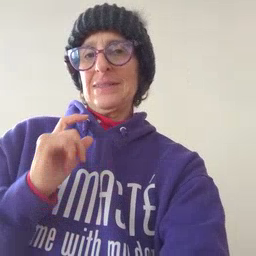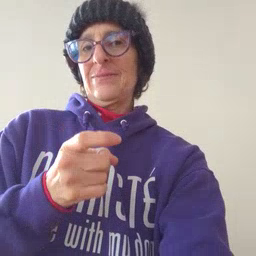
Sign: gift